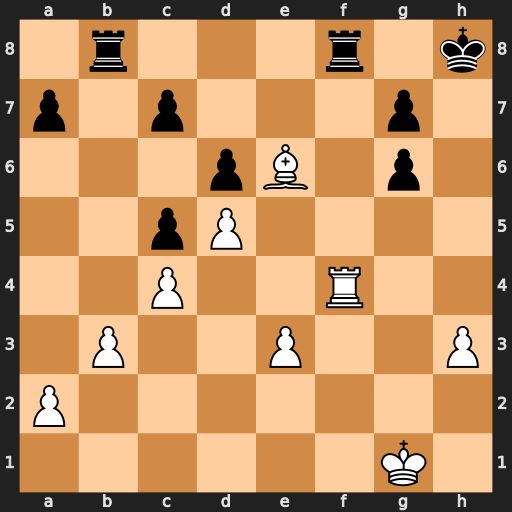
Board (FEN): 1r3r1k/p1p3p1/3pB1p1/2pP4/2P2R2/1P2P2P/P7/6K1
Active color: w
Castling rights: -
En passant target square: -
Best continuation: Rh4#